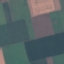
Label: AnnualCrop